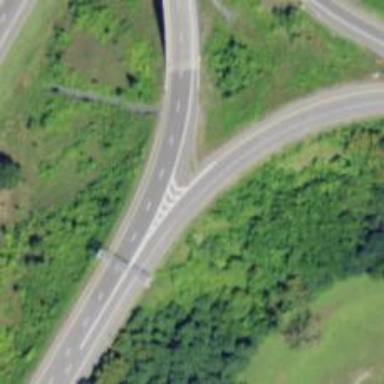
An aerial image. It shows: Motorway link with asphalt surface and embankment.